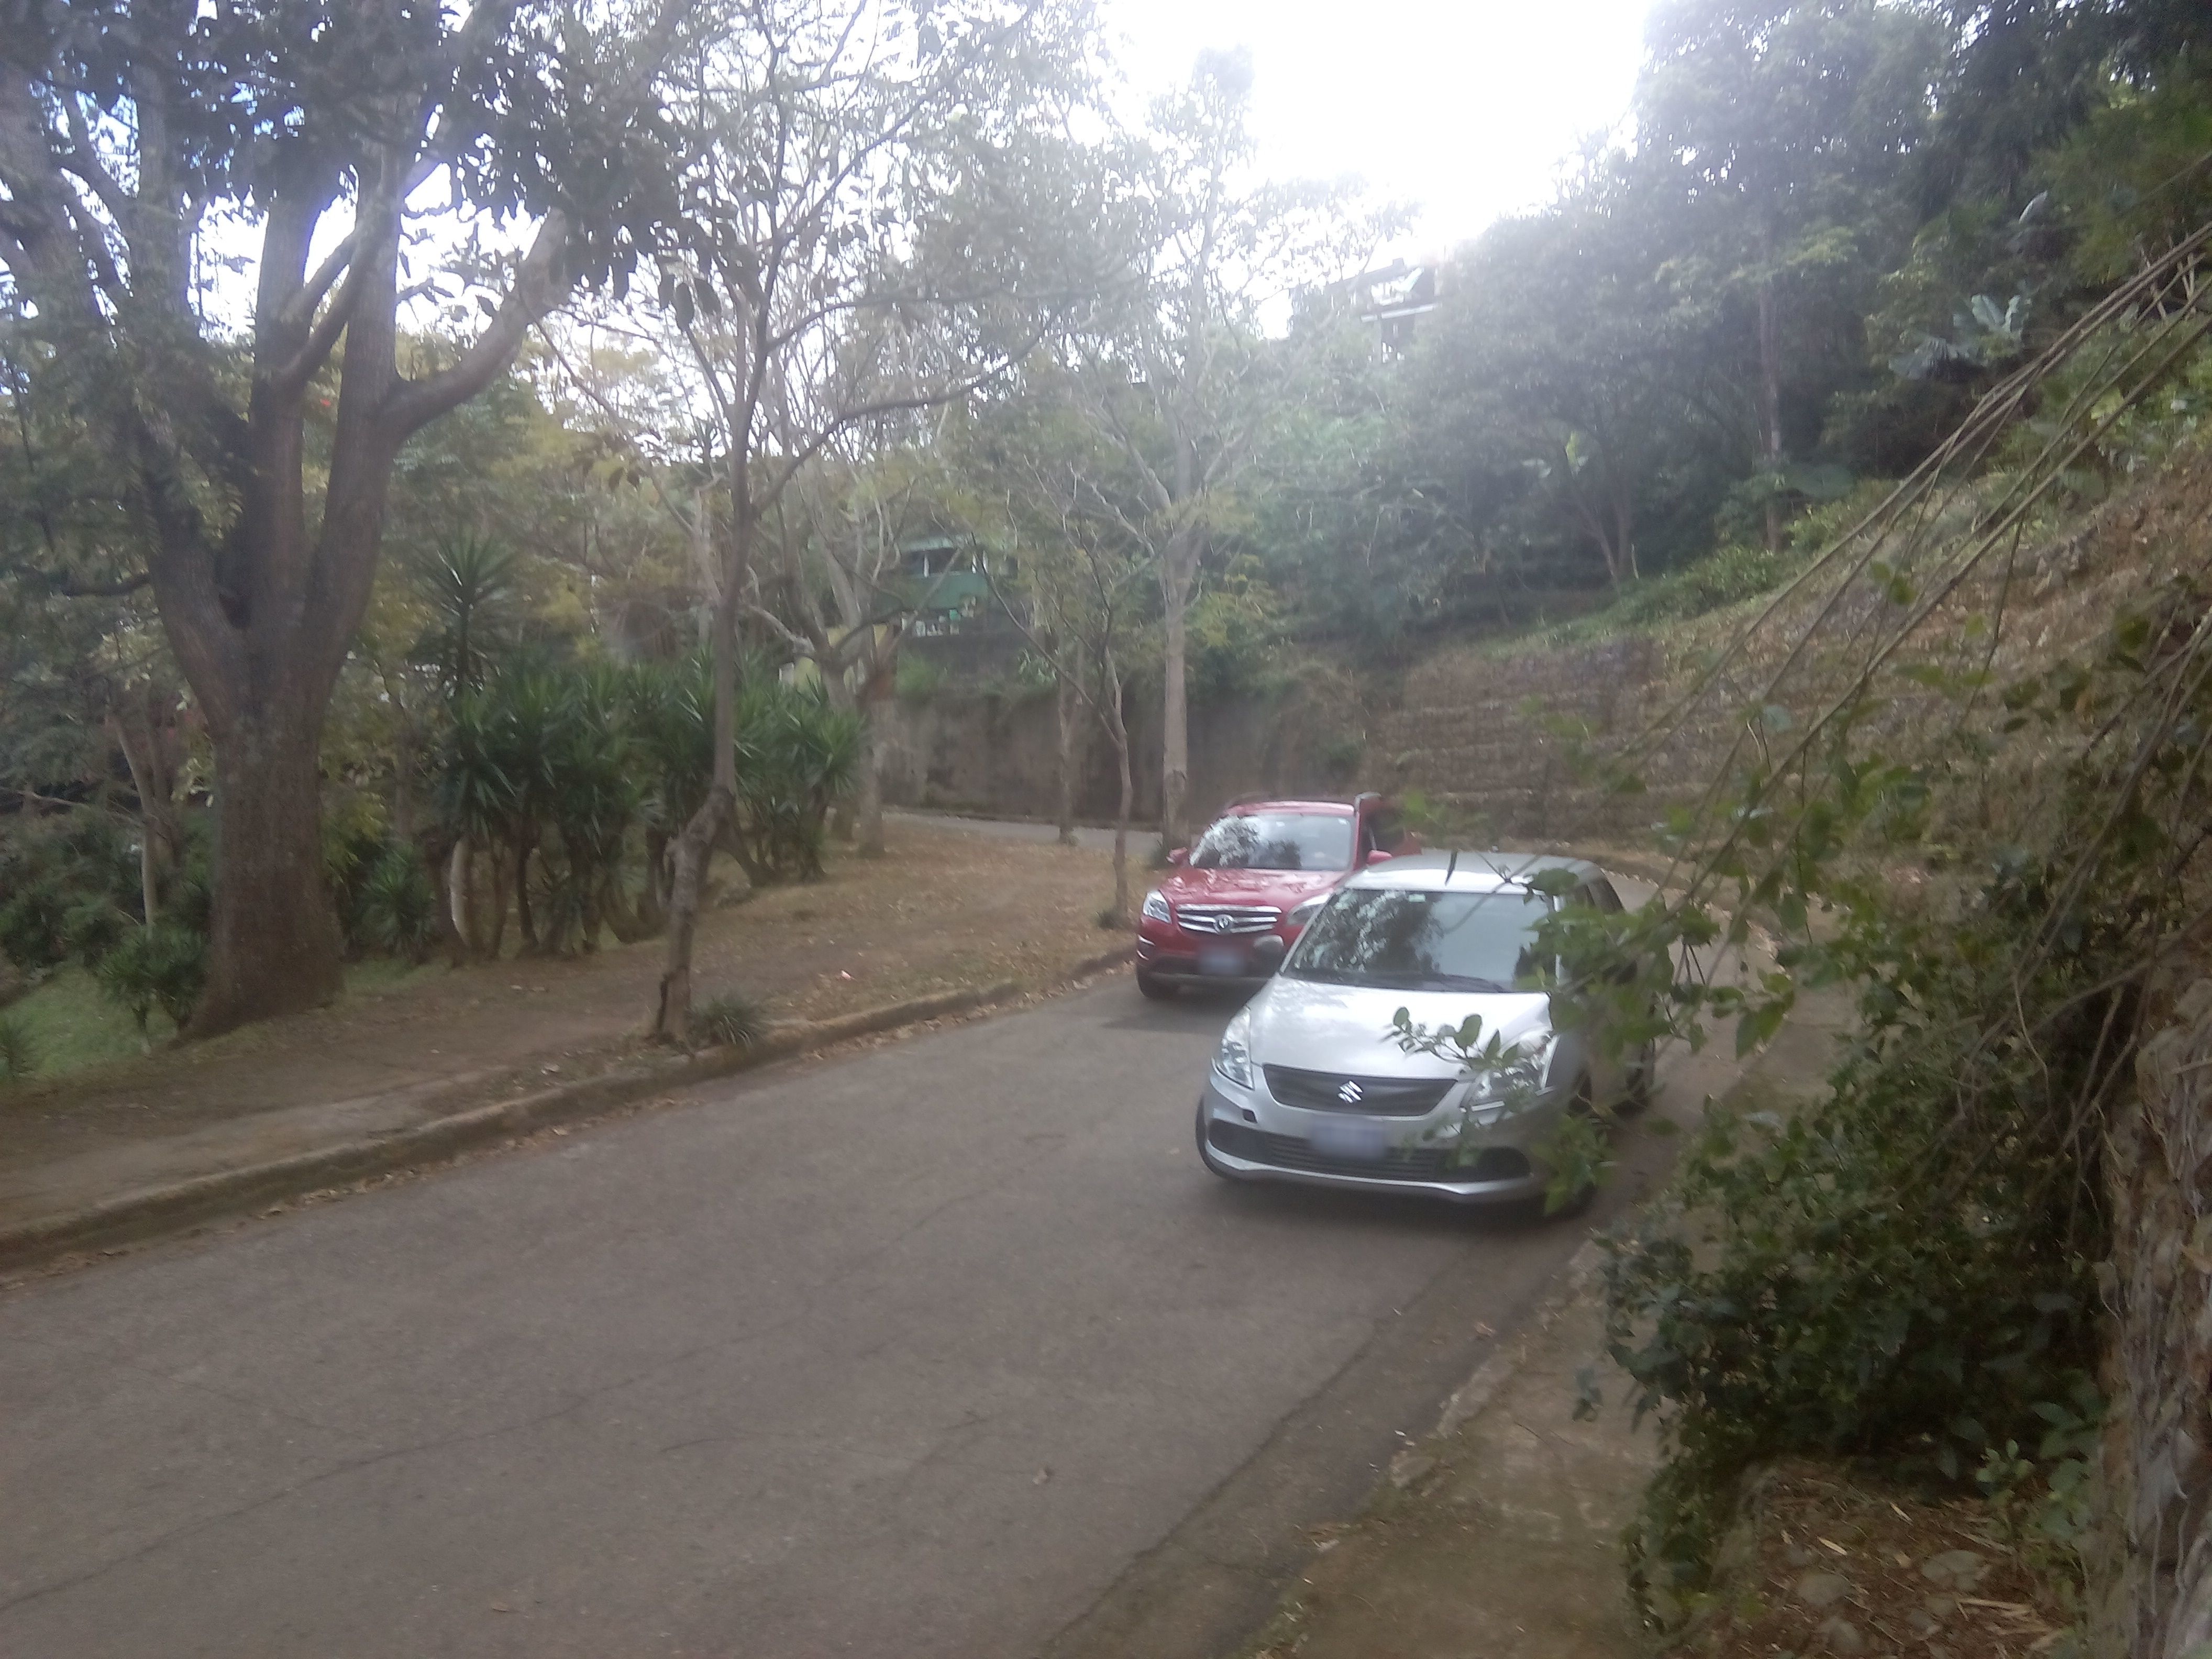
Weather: clear
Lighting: day
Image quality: slightly poor
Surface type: walking surface
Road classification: residential
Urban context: urban centre
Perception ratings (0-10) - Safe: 4.3, Lively: 5.66, Beautiful: 8.16, Boring: 2.62, Depressing: 1.93, Wealthy: 6.43